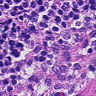
Metastatic tissue present: no